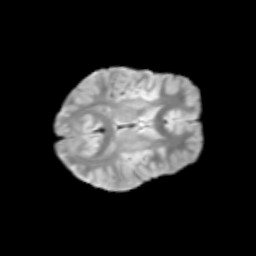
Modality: T2w
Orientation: axial
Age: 9
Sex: male
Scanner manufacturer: siemens
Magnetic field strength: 3 T
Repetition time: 3.8 s
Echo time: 0.07 s